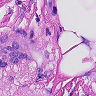
Metastatic tissue present: yes